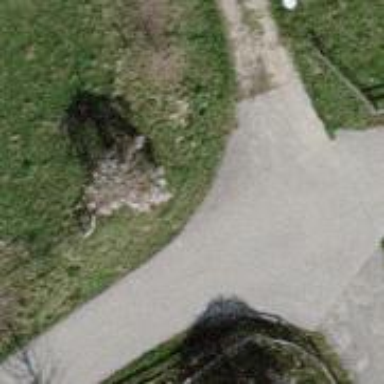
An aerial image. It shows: Unpaved path.